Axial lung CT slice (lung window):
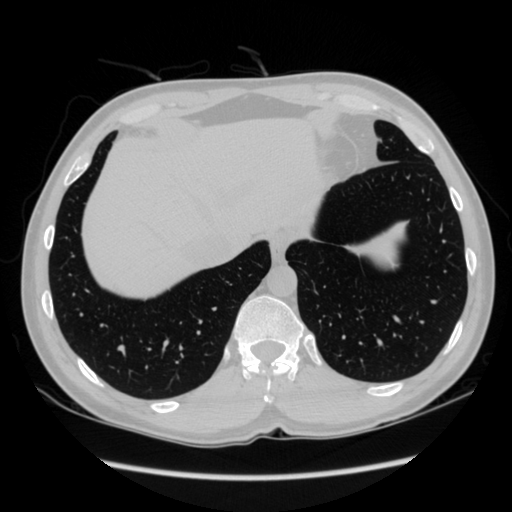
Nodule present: no